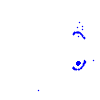
Particle: pion